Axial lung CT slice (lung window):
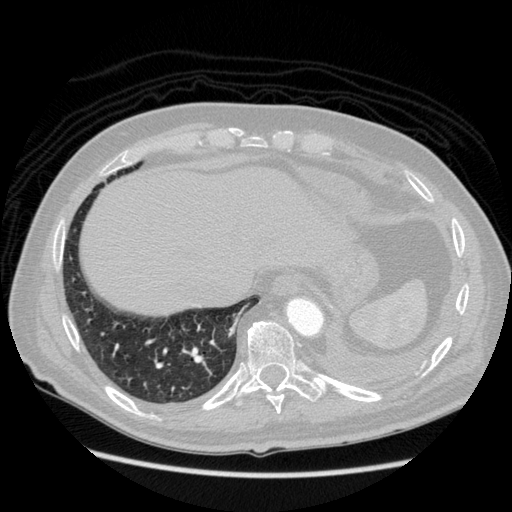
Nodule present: no